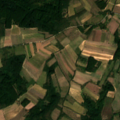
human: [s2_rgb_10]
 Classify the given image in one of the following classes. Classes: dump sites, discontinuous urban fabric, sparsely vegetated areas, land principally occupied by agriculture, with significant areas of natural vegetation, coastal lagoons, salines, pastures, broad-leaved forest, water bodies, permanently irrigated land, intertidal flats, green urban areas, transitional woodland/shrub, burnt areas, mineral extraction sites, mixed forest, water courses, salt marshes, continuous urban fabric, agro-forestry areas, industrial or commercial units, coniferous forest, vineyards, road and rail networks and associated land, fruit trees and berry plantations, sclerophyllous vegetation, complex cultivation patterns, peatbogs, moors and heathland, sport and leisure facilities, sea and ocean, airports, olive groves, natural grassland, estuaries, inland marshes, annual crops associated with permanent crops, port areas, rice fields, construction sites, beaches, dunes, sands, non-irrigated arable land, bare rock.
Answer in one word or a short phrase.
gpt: non-irrigated arable land, complex cultivation patterns, land principally occupied by agriculture, with significant areas of natural vegetation, broad-leaved forest